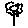
Label: flower